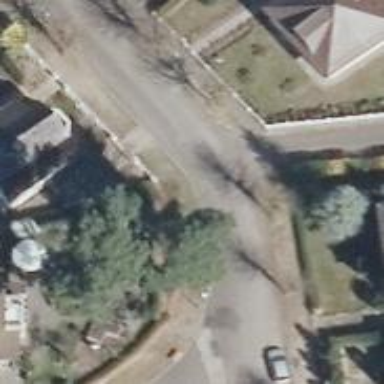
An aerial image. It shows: Residential road with asphalt surface. There is sidewalk on the left side.